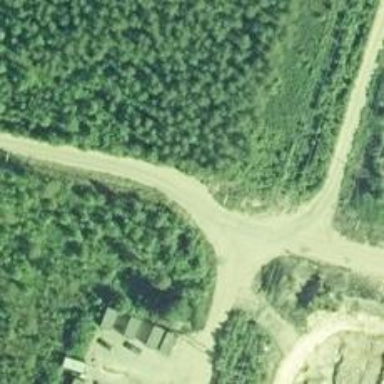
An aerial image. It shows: Unclassified road.